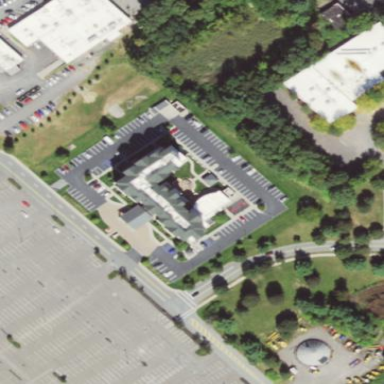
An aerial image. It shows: Hotel building.